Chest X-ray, PA view. Patient: 67 years old, sex F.
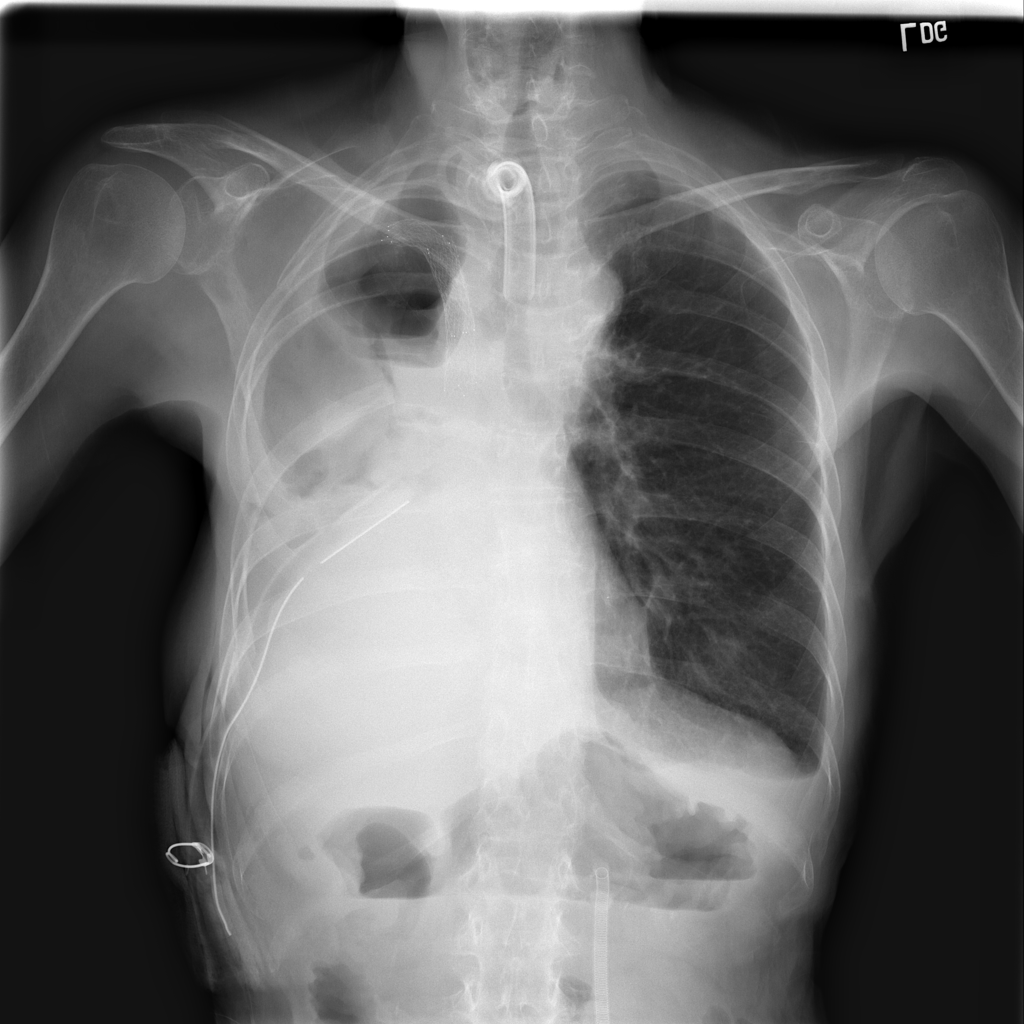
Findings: No Finding